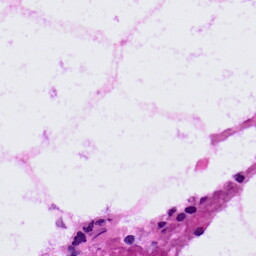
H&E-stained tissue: LymphNode